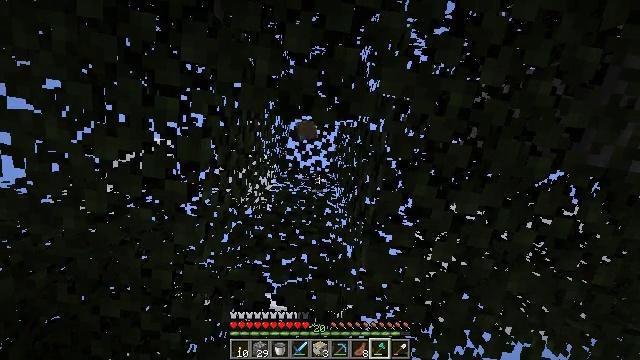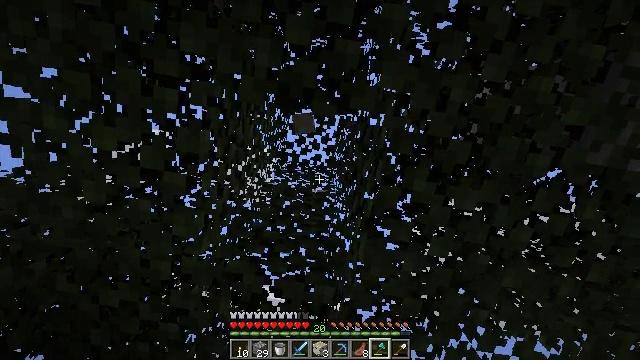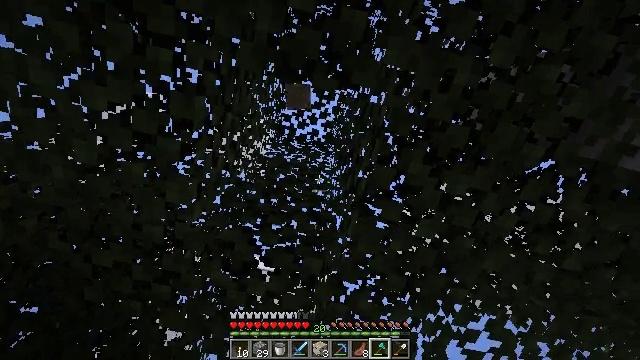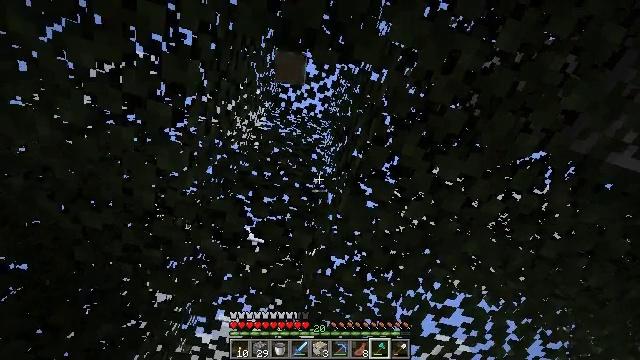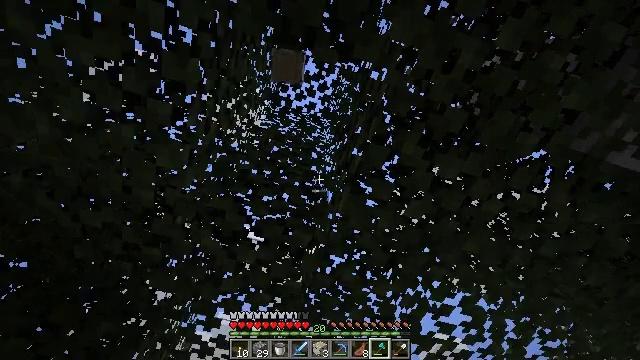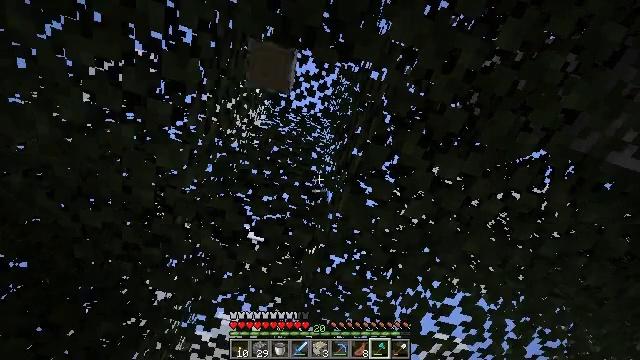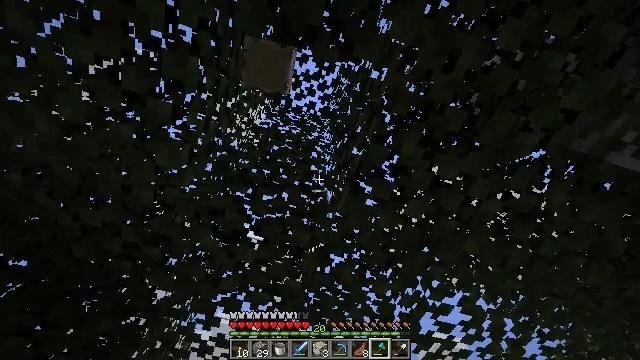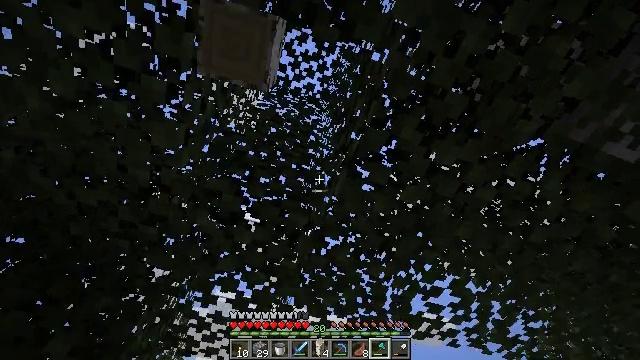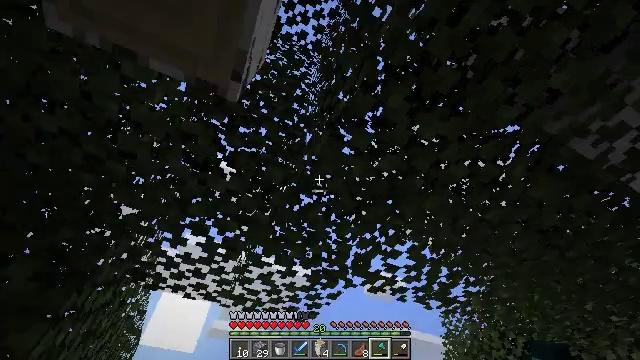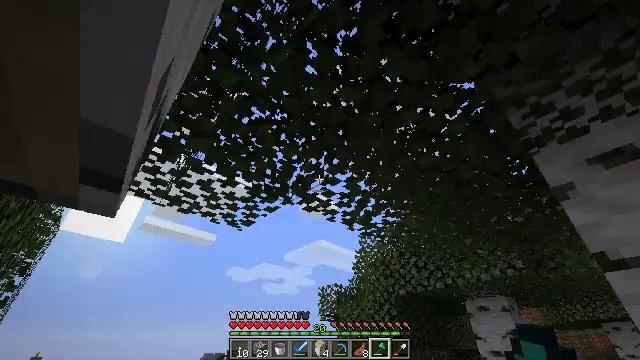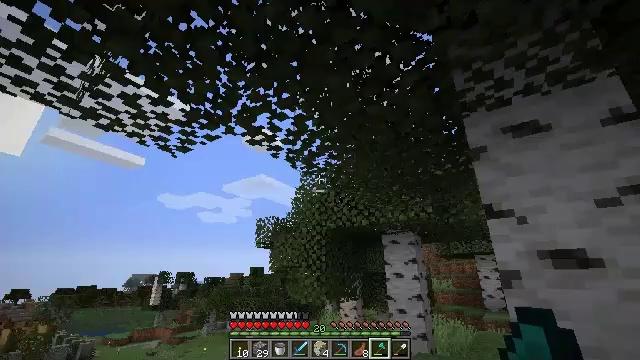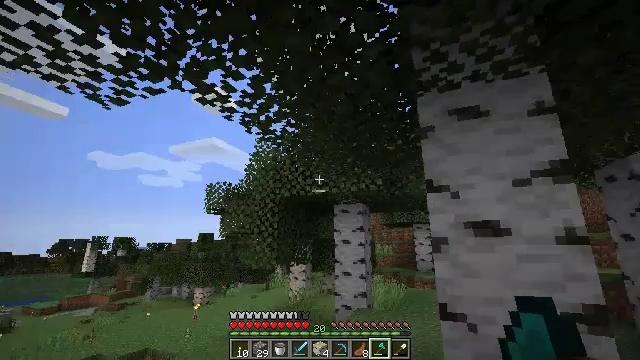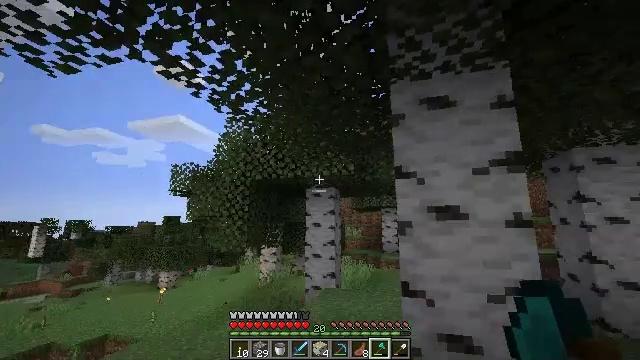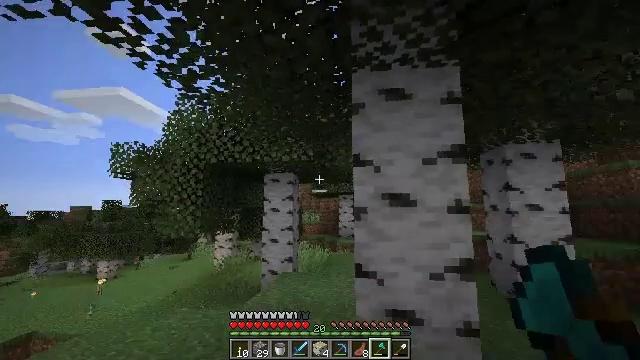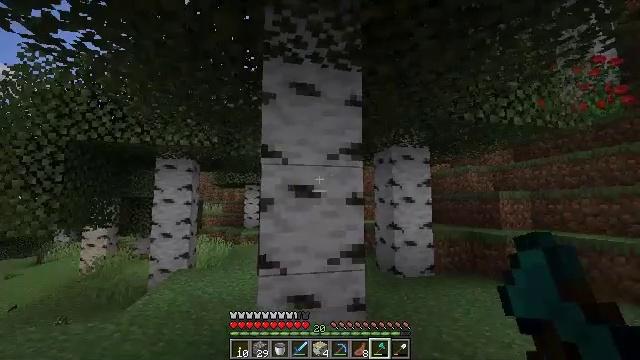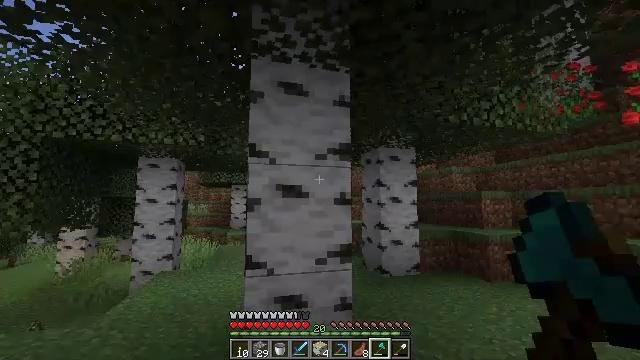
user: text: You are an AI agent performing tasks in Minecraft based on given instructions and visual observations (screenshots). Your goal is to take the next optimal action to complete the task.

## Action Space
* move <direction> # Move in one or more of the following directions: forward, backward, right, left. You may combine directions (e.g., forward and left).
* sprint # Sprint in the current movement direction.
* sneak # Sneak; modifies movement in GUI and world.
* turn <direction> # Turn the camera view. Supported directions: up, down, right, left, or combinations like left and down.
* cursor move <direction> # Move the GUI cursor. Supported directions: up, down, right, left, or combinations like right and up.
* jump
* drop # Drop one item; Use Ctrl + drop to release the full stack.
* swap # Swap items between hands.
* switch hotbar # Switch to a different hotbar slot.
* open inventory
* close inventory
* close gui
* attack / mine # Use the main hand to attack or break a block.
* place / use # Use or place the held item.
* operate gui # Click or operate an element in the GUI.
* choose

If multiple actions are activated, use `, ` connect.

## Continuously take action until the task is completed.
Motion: motion action
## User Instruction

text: Chop down the birch log.
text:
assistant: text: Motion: turn down
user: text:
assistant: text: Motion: turn right and down
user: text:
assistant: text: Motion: turn right and down
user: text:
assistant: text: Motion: no_op
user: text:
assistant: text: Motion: no_op
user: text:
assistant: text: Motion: no_op
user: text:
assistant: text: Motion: turn right and down
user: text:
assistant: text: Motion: turn right and down
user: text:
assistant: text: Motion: turn right and down
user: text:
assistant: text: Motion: turn right and down
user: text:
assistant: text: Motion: turn right and down
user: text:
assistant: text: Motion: turn right and down
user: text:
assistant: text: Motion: turn right and down
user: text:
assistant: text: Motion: turn right and down
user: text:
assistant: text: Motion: turn right
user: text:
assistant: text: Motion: no_op
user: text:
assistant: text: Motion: move forward
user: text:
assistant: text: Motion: move forward
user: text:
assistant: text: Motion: move forward and move right
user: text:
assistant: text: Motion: move forward and move right, turn down
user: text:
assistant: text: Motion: move forward and move right, turn left and down
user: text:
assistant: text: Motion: move forward and move right, turn left and down
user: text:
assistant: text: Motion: move forward and move right, turn left and down, attack / mine
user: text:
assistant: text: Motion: move forward, turn down, attack / mine
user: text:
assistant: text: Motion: attack / mine
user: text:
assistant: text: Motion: turn left and down, attack / mine
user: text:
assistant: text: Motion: turn left and down, attack / mine
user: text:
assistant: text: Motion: attack / mine
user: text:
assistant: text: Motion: attack / mine
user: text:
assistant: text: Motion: turn left, attack / mine